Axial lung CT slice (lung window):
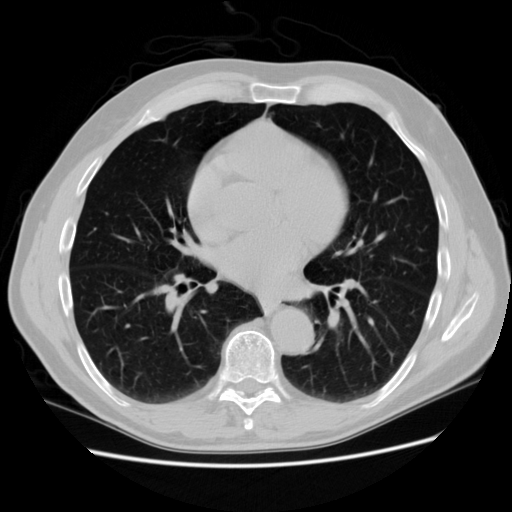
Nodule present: no